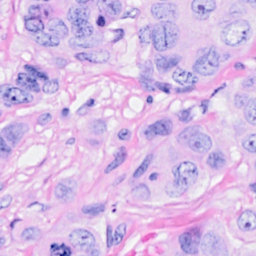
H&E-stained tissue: Breast